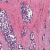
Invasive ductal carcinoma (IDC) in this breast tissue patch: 1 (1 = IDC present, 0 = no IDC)